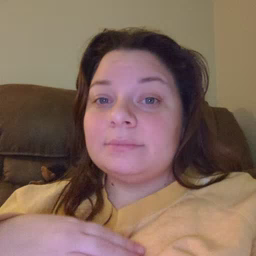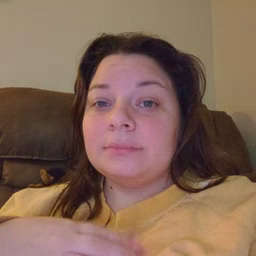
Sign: book